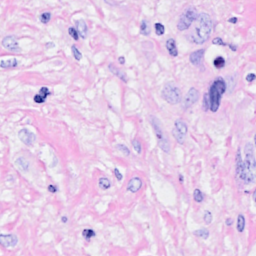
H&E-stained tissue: Breast